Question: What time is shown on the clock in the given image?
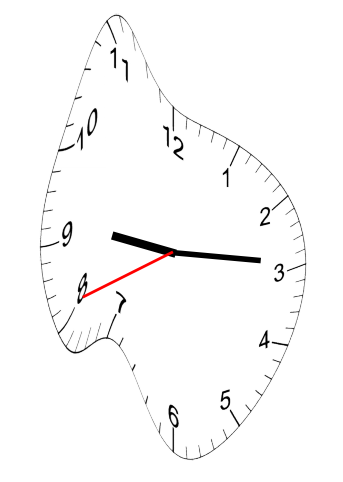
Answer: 09:14:41